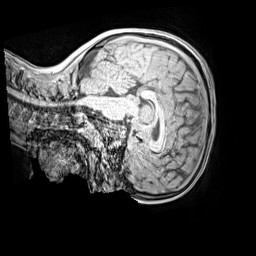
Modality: MP2RAGE
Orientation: sagittal
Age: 10
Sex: male
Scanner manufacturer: siemens
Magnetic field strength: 3 T
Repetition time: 4 s
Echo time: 0.00299 s